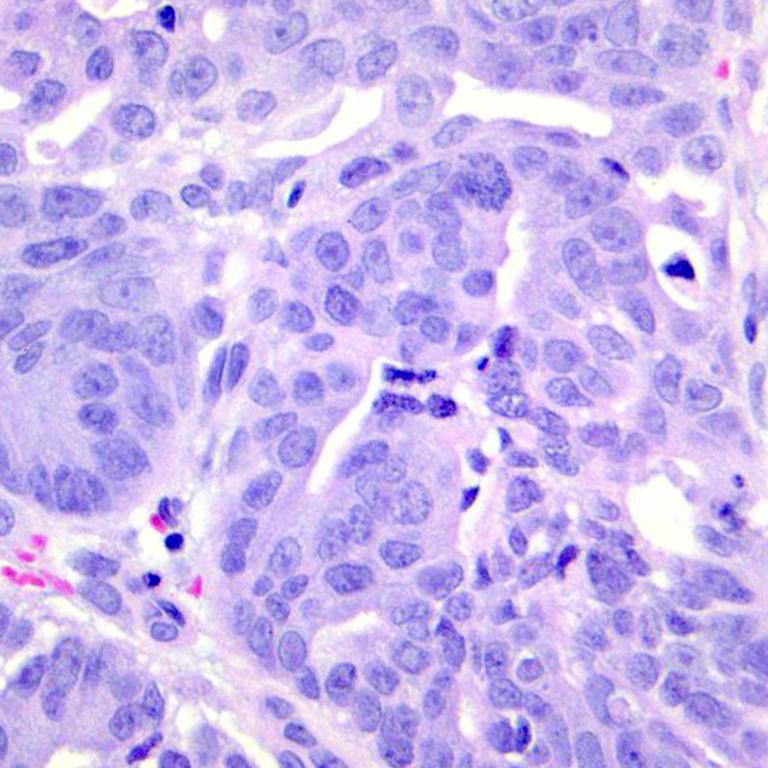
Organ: colon
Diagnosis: adenocarcinomas